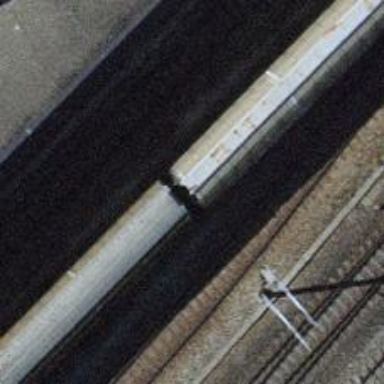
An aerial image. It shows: Single railway spur track.